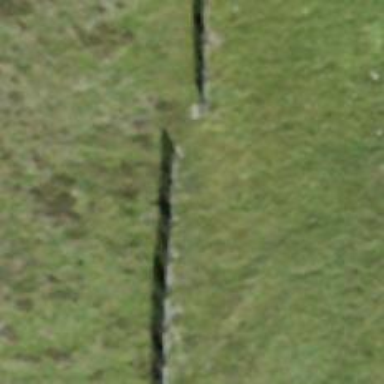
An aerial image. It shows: Wall barrier.